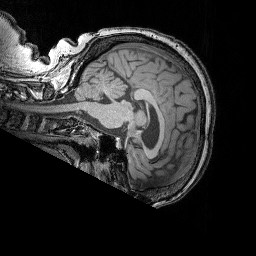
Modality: T1w
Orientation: sagittal
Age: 67
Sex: female
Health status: ill
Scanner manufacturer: siemens
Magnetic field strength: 3 T
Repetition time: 1.75 s
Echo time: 0.00418 s